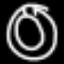
Label: donut